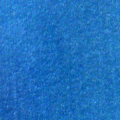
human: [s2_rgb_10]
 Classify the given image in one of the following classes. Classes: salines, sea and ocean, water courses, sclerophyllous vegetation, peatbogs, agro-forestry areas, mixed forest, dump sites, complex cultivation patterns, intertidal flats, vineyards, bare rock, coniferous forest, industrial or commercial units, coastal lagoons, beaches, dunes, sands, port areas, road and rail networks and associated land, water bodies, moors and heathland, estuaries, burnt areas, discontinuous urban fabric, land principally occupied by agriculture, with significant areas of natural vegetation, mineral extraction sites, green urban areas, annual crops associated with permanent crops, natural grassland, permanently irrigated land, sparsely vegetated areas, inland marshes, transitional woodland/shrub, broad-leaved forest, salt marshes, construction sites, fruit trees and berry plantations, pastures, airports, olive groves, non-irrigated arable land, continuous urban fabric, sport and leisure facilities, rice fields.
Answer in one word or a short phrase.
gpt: sea and ocean